Question: lets say I have this data:
'''
d1 <- data.frame(x = letters[1:3], y=LETTERS[24:26], num = 1:3)
d2 <- data.frame(x = letters[1:3], y=LETTERS[24:26], num = c(1,2,30))
library(gridExtra)
library(ggplot2)
ggd1 <- ggplot(d1, aes(x=x,y=y)) +
geom_tile(aes(fill=num)) +
scale_fill_gradient(low = "green", high = "blue")
ggd2 <- ggplot(d2, aes(x=x,y=y)) +
geom_tile(aes(fill=num)) +
scale_fill_gradient(low = "green", high = "blue")
grid.arrange(ggd1,ggd2)
'''

My question is how can I standardise the fill gradient so that even though the extent of the data in d1 and d2 differ, colours for 'X-a','Y-b' shoud match for both plots but 'Z-c' should differ by an order of magnitude. i.e. I want to keep the same scale for both plots.
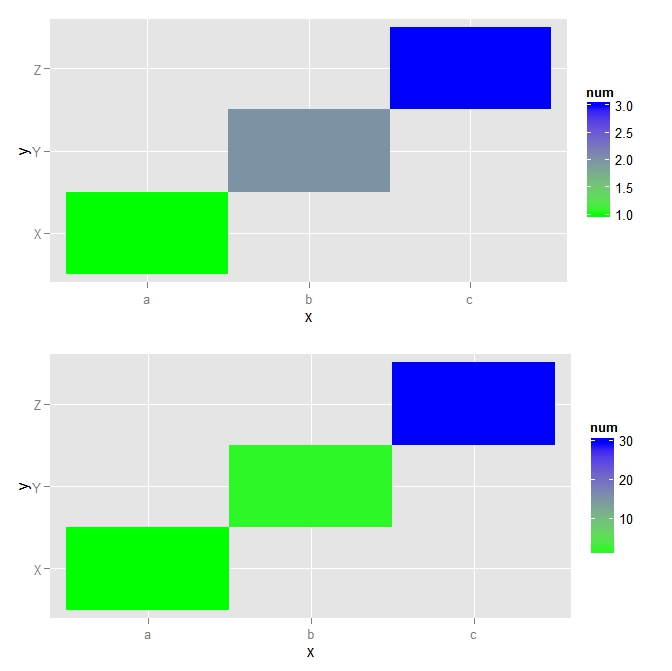
Answer: Add limits to each plot:
'''
ggd1 <- ggplot(d1, aes(x=x,y=y)) +
geom_tile(aes(fill=num)) +
scale_fill_gradient(low = "green", high = "blue", limits=c(1, 30))
ggd2 <- ggplot(d2, aes(x=x,y=y)) +
geom_tile(aes(fill=num)) +
scale_fill_gradient(low = "green", high = "blue", limits=c(1, 30))
grid.arrange(ggd1,ggd2)
'''